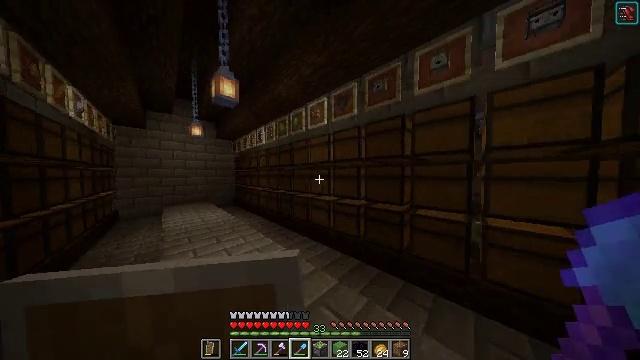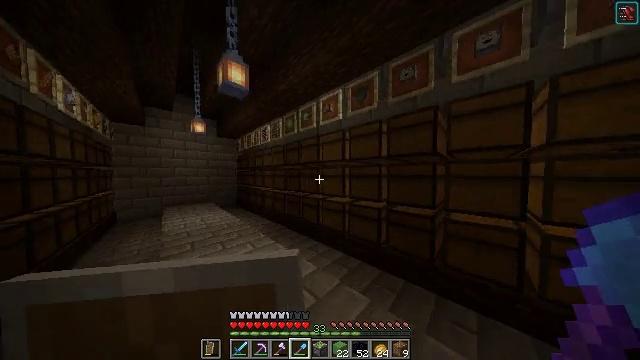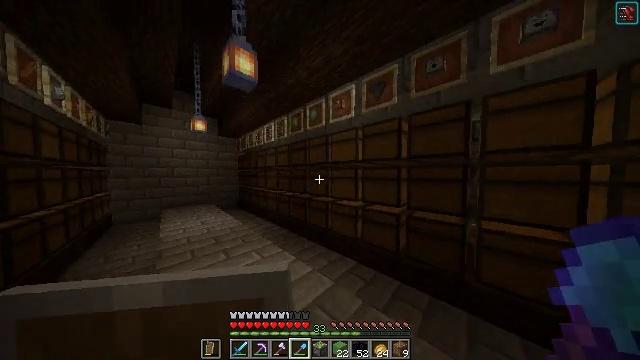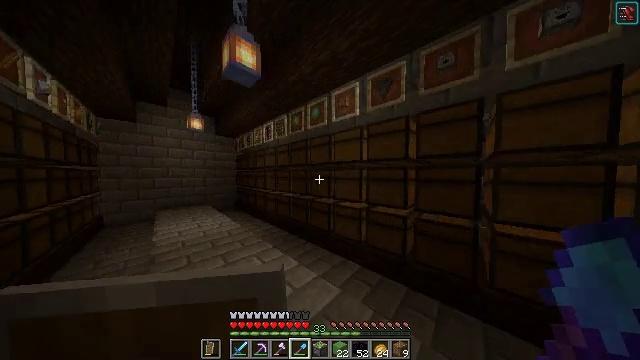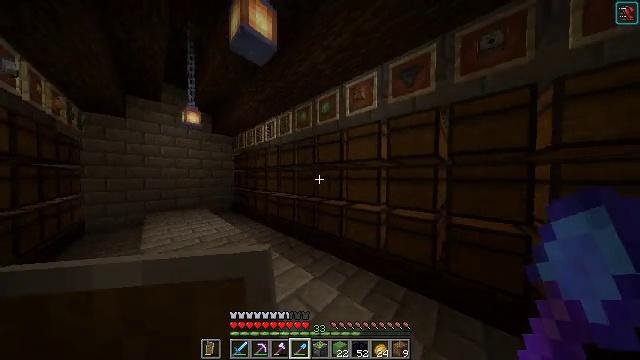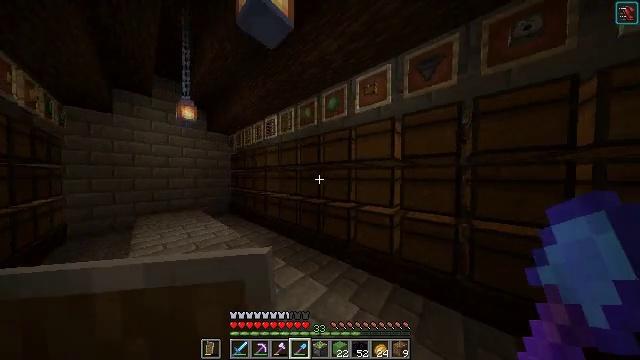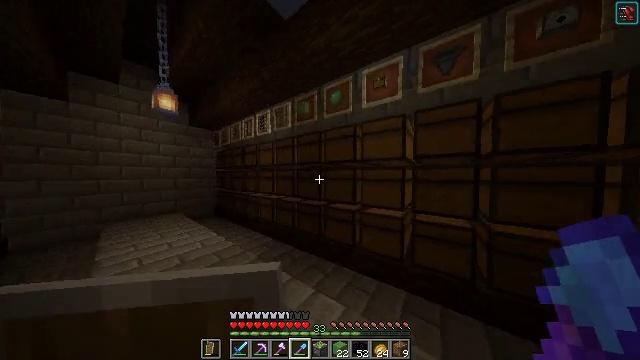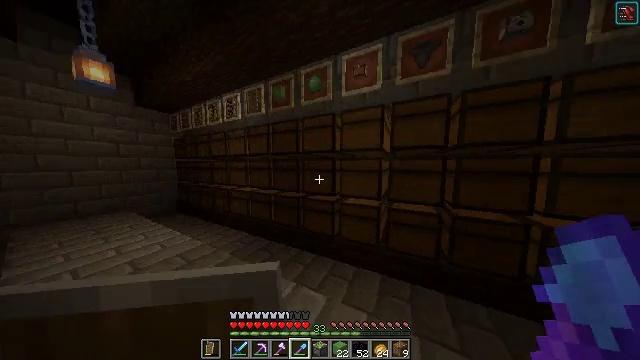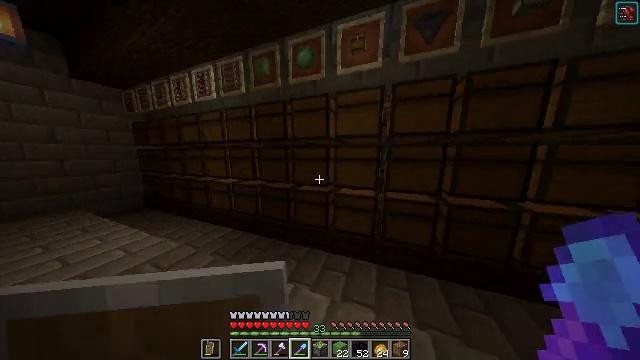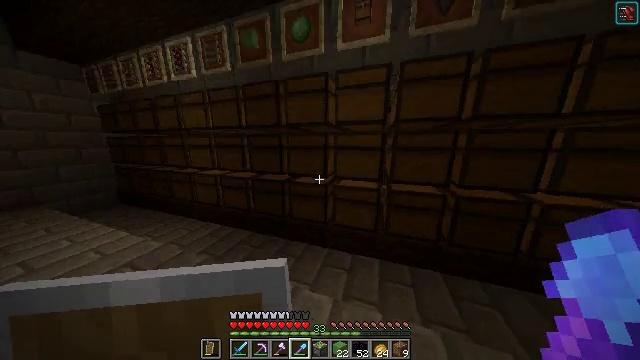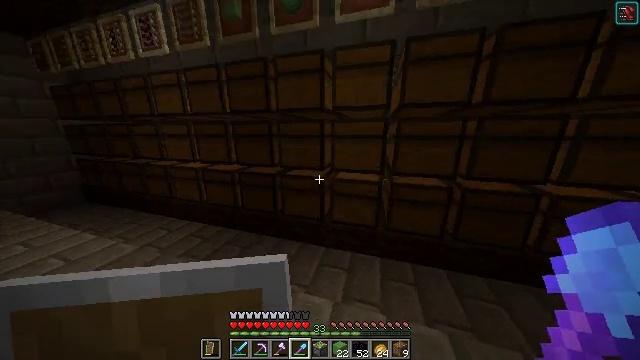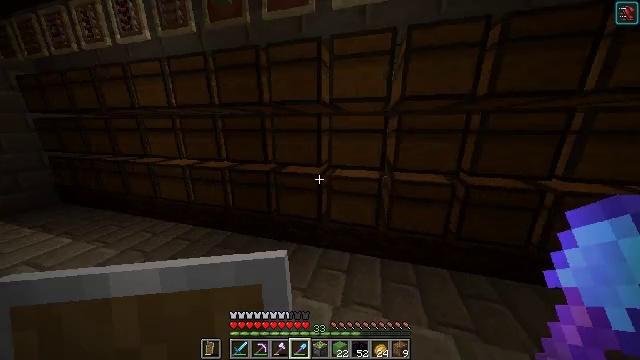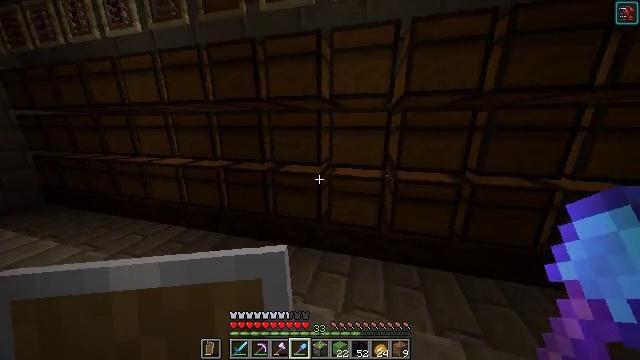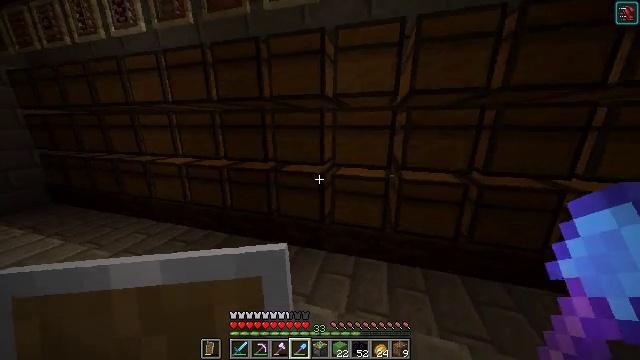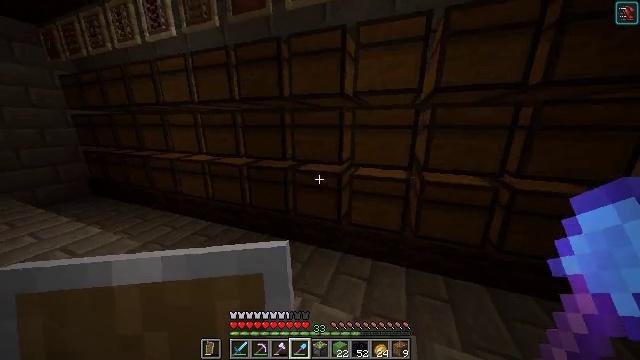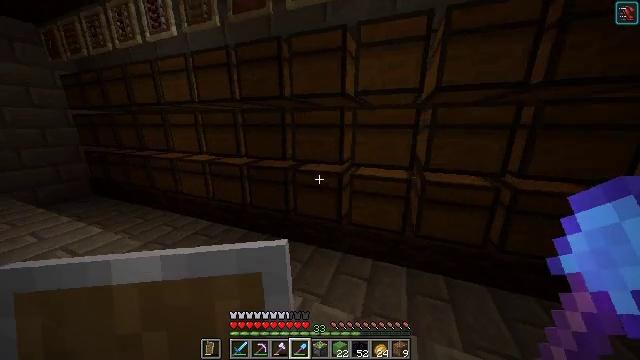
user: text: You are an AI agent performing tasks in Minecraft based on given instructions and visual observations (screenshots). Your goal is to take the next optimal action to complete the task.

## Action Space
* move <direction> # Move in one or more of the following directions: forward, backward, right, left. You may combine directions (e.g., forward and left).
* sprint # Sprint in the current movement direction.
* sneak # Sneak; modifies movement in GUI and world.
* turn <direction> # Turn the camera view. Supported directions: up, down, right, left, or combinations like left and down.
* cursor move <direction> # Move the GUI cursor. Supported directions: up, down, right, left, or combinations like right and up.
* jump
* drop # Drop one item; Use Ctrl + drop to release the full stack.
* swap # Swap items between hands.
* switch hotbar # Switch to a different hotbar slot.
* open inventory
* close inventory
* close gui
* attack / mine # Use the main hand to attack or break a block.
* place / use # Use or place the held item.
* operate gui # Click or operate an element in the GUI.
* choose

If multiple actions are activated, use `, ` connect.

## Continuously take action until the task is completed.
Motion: motion action
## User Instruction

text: Use slimeball and piston to craft a sticky piston.
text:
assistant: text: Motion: move forward and move left
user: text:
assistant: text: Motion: move forward and move left
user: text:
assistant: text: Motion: move forward and move left
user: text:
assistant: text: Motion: move forward and move left, turn right
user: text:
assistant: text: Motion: move forward and move left, turn right
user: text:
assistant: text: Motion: move forward and move left, turn right
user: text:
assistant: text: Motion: move forward, turn right and down
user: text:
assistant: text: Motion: turn right and down
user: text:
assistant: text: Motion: turn right and down
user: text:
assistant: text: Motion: turn right and down
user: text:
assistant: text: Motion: turn right
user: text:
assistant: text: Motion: no_op
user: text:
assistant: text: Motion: no_op
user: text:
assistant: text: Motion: turn left
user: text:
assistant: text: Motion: no_op
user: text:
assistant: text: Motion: use / place
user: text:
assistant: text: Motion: use / place
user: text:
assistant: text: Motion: no_op
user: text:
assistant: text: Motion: no_op
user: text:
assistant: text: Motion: no_op
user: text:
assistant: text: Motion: no_op
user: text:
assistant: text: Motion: no_op
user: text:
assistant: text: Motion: no_op
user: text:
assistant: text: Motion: no_op
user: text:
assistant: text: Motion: cursor move left and up
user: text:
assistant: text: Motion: cursor move up
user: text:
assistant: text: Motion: cursor move up
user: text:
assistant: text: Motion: no_op
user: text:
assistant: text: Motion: no_op
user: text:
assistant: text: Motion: cursor move left